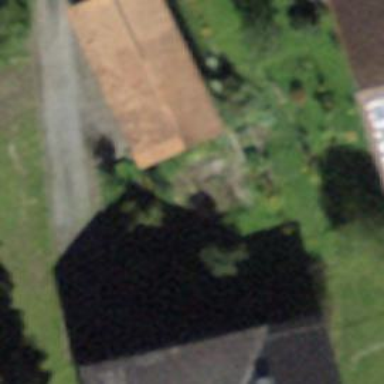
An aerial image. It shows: Garage.